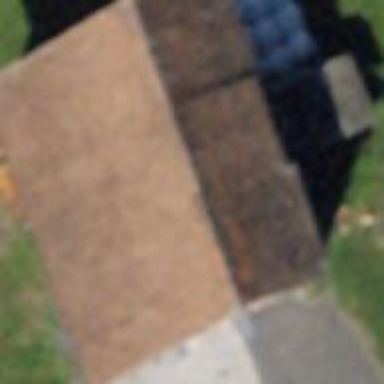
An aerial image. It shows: Farm building.